Question: here i am giving a live web site address <URL> just select country UK or USA. a page will come. if u see the page in chrome & FireFox then it looks fine but if u see the page in IE then overlapping problem you noticed.
here i am giving the image of the problem area. please see this area in other browser then you can understand this is css issue. so please inspect that area with firebug and guide me what to change in css as a result UI should look same in all browser. looking for guidance. thanks

## EDIT
this way solved after getting guidance from @Piyush.
'''
.arrange_collection_today
{
width: 216px;
color: #fff;
font-size: 20px;
overflow: hidden;
display: block;
text-align: left;
height: 73px;
line-height: 23px;
text-decoration: none;
padding: 6px;
float: right;
background-color: #3ab54b;
margin-right: 181px;
border-radius: 1px;
margin-top: 60px;
_margin-top:-60px; /* Only works in IE6 */
*margin-top:-60px; /* IE6, IE7 */
+margin-top:-60px;/* Only works in IE7*/
*+margin-top:-60px; /* Only works in IE7 */
margin-top:-60px\9; /* IE6, IE7, IE8, IE9 */
margin-top:-60px; /* IE8, IE9 */
margin-top:-60px\9;/*Only works in IE9*/
}
'''
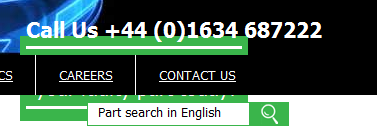
Answer: The problem in IE is this specific line with class 'arrange_collection_today'
'''
margin-top:60px;
'''
You can try, to force IE only
'''
margin-top:-60px
'''
So change your css in a way that IE use '**margin-top:-60px**' and other browser use 'margin-top:60px;'